Question: I have to create a list view , with each item getting a separate icon along the right hand side. I have written a code , but its not working ? how do I proceed ?
application crashes
CODE
'''
public class LoginMenu extends ListActivity
{
TextView maintext, subtext;
QuickContactBadge icon;
private static final String[] menuitems = { "Availability", "Messages",
"Greetings", "Address Book", "Calls", "Settings" };
@Override
protected void onCreate(Bundle savedInstanceState)
{
// TODO Auto-generated method stub
super.onCreate(savedInstanceState);
setContentView(R.layout.menu);
maintext = (TextView) findViewById(R.id.tvMainText);
subtext = (TextView) findViewById(R.id.tvSubText);
setListAdapter(new IconicAdapter());
}
class IconicAdapter extends ArrayAdapter<String>
{
public IconicAdapter()
{
super(LoginMenu.this, R.layout.menu, R.id.tvMainText, menuitems);
// TODO Auto-generated constructor stub
}
@Override
public View getView(int position, View convertView, ViewGroup parent)
{
// TODO Auto-generated method stub
View row = super.getView(position, convertView, parent);
icon = (QuickContactBadge) findViewById(R.id.iContactBadge);
if (menuitems[0] != null)
{
icon.setImageResource(R.drawable.menu_availability);
}
else if (menuitems[1] != null)
{
icon.setImageResource(R.drawable.menu_messages);
}
else if (menuitems[2] != null)
{
icon.setImageResource(R.drawable.menu_greetings);
}
else if (menuitems[3] != null)
{
icon.setImageResource(R.drawable.menu_contacts);
}
else if (menuitems[4] != null)
{
icon.setImageResource(R.drawable.menu_calls);
}
else if (menuitems[5] != null)
{
icon.setImageResource(R.drawable.menu_settings);
}
return (row);
}
}
}
'''
IMAGE My XML file contains a image , textview and another subtext arranged according to the figure below

LOGCAT
'''
10-11 04:46:15.088: E/AndroidRuntime(726): FATAL EXCEPTION: main
10-11 04:46:15.088: E/AndroidRuntime(726): java.lang.RuntimeException: Unable to start activity ComponentInfo{com.example.avst.callxpressmobile/com.example.avst.callxpressmobile.MenuScreen}: java.lang.RuntimeException: Your content must have a ListView whose id attribute is 'android.R.id.list'
10-11 04:46:15.088: E/AndroidRuntime(726): at android.app.ActivityThread.performLaunchActivity(ActivityThread.java:2059)
10-11 04:46:15.088: E/AndroidRuntime(726): at android.app.ActivityThread.handleLaunchActivity(ActivityThread.java:2084)
10-11 04:46:15.088: E/AndroidRuntime(726): at android.app.ActivityThread.access$600(ActivityThread.java:130)
10-11 04:46:15.088: E/AndroidRuntime(726): at android.app.ActivityThread$H.handleMessage(ActivityThread.java:1195)
10-11 04:46:15.088: E/AndroidRuntime(726): at android.os.Handler.dispatchMessage(Handler.java:99)
10-11 04:46:15.088: E/AndroidRuntime(726): at android.os.Looper.loop(Looper.java:137)
10-11 04:46:15.088: E/AndroidRuntime(726): at android.app.ActivityThread.main(ActivityThread.java:4745)
10-11 04:46:15.088: E/AndroidRuntime(726): at java.lang.reflect.Method.invokeNative(Native Method)
10-11 04:46:15.088: E/AndroidRuntime(726): at java.lang.reflect.Method.invoke(Method.java:511)
10-11 04:46:15.088: E/AndroidRuntime(726): at com.android.internal.os.ZygoteInit$MethodAndArgsCaller.run(ZygoteInit.java:786)
10-11 04:46:15.088: E/AndroidRuntime(726): at com.android.internal.os.ZygoteInit.main(ZygoteInit.java:553)
10-11 04:46:15.088: E/AndroidRuntime(726): at dalvik.system.NativeStart.main(Native Method)
10-11 04:46:15.088: E/AndroidRuntime(726): Caused by: java.lang.RuntimeException: Your content must have a ListView whose id attribute is 'android.R.id.list'
10-11 04:46:15.088: E/AndroidRuntime(726): at android.app.ListActivity.onContentChanged(ListActivity.java:243)
10-11 04:46:15.088: E/AndroidRuntime(726): at com.android.internal.policy.impl.PhoneWindow.setContentView(PhoneWindow.java:259)
10-11 04:46:15.088: E/AndroidRuntime(726): at android.app.Activity.setContentView(Activity.java:1867)
10-11 04:46:15.088: E/AndroidRuntime(726): at com.example.avst.callxpressmobile.MenuScreen.onCreate(MenuScreen.java:22)
10-11 04:46:15.088: E/AndroidRuntime(726): at android.app.Activity.performCreate(Activity.java:5008)
10-11 04:46:15.088: E/AndroidRuntime(726): at android.app.Instrumentation.callActivityOnCreate(Instrumentation.java:1079)
10-11 04:46:15.088: E/AndroidRuntime(726): at android.app.ActivityThread.performLaunchActivity(ActivityThread.java:2023)
10-11 04:46:15.088: E/AndroidRuntime(726): ... 11 more
'''
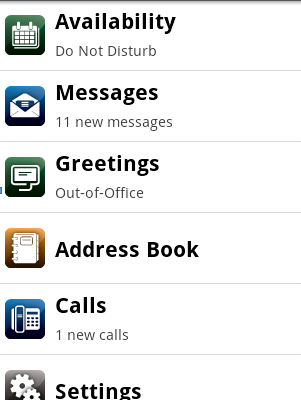
Answer: You can get simple Code here, which shows an image and some text in each row of the list:
<URL>

but if the number of rows is high, and if the image in each row is to be fetched from a server then you better use this:
<URL>